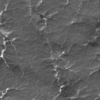
Label: not_dusty